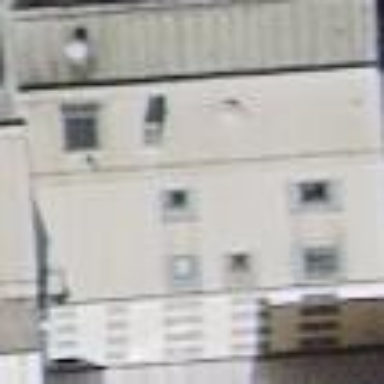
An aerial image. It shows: Building with apartments featuring unique double saltbox roof shape.